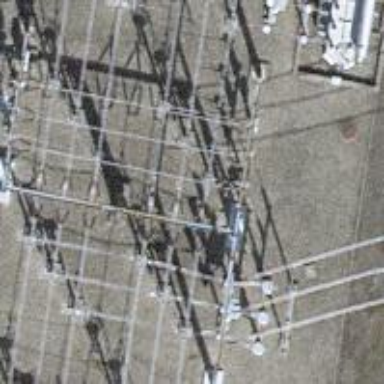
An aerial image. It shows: Power line with 3 cables in bay configuration.